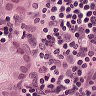
Metastatic tissue present: yes